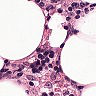
Metastatic tissue present: no